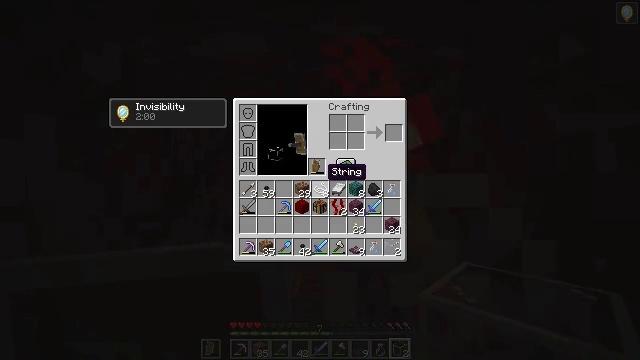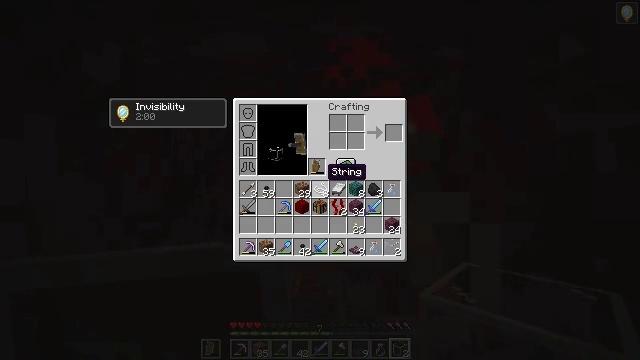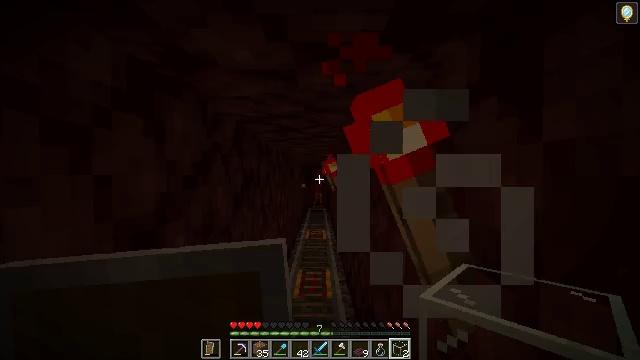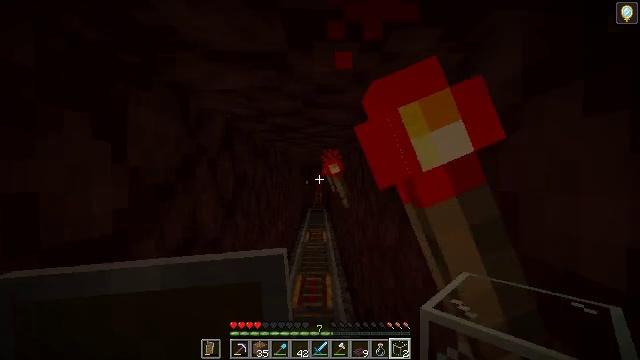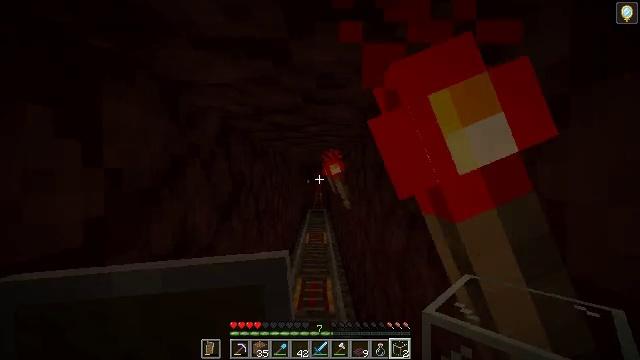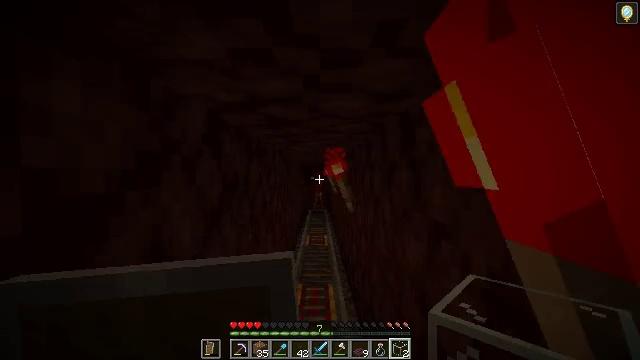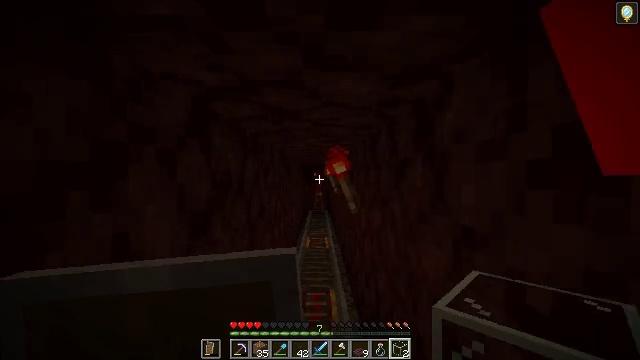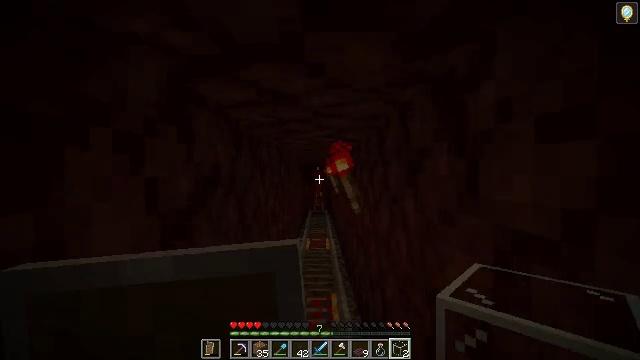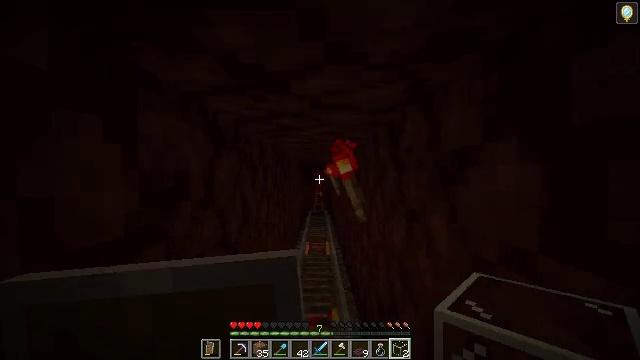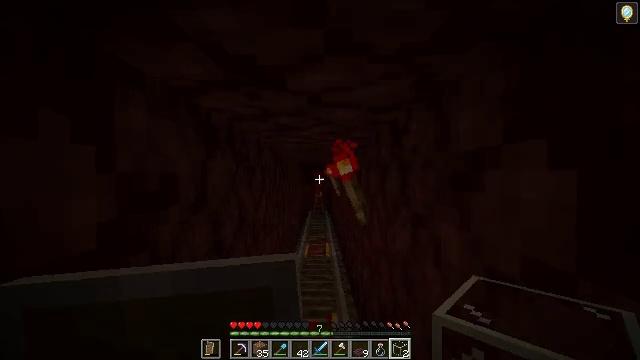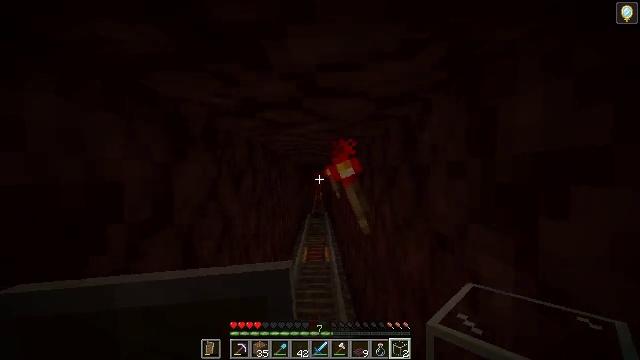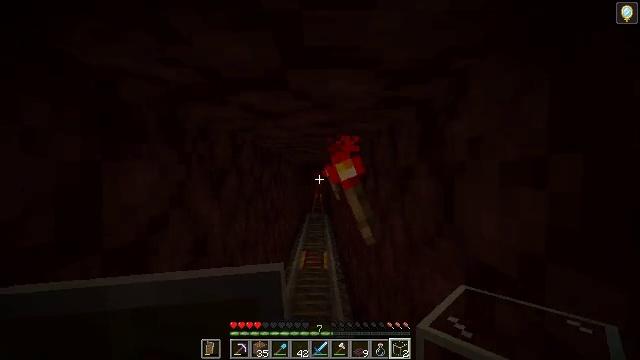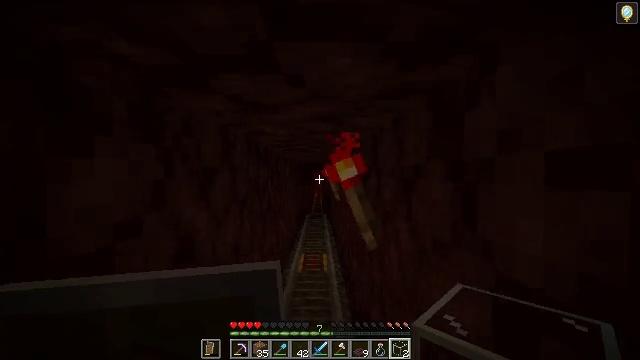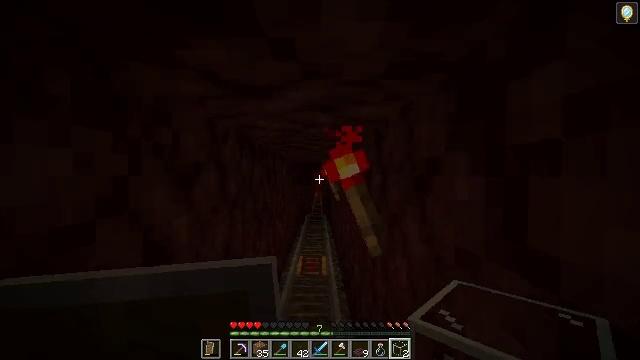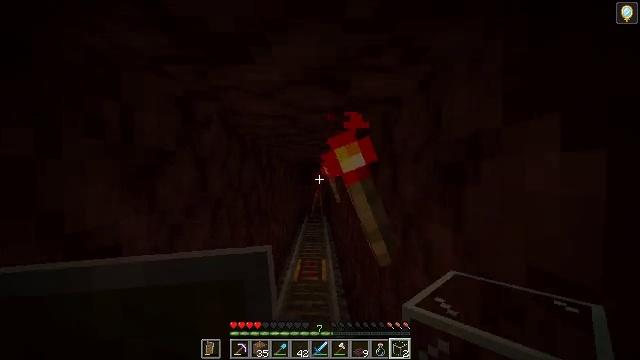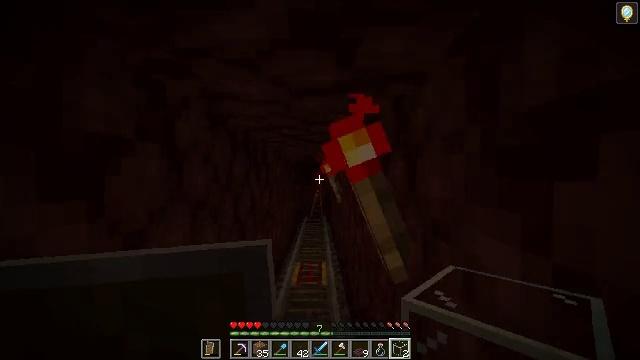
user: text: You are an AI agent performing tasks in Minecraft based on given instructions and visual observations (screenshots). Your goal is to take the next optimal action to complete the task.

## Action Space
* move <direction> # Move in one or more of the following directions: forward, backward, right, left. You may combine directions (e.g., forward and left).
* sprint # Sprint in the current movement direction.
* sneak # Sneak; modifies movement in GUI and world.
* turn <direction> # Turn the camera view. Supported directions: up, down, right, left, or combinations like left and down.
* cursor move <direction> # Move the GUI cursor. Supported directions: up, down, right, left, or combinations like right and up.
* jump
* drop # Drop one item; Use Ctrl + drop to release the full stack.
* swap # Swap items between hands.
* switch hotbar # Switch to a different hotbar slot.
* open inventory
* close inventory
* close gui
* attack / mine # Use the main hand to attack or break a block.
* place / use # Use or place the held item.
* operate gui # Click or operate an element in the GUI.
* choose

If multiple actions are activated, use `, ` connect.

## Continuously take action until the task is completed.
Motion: motion action
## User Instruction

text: Remove a glass block from the inventory.
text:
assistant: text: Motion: move forward
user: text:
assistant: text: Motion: move forward, close inventory
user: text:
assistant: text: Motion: move forward, close inventory
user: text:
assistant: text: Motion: move forward
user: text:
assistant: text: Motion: move forward
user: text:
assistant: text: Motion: move forward
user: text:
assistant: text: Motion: move forward
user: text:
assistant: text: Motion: move forward
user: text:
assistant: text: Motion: move forward
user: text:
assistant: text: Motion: move forward
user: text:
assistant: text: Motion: move forward
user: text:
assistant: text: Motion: move forward
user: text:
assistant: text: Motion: move forward
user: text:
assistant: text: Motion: move forward
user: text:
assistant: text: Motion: move forward
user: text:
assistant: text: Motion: move forward
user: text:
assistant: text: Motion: move forward, drop
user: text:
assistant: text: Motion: move forward, drop
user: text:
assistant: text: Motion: move forward, drop
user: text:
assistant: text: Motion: move forward, drop
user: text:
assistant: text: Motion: move forward
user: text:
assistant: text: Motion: move forward
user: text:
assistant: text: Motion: move forward
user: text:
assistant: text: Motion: move forward
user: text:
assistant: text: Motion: move forward
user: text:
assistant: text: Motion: move forward
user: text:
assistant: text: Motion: move forward
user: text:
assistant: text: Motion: move forward
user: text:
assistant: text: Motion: move forward
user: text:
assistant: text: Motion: move forward